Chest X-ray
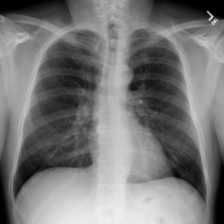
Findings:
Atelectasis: negative
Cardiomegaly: negative
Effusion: negative
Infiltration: negative
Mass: negative
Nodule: negative
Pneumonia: negative
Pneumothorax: negative
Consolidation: negative
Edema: negative
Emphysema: negative
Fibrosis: negative
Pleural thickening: negative
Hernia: negative